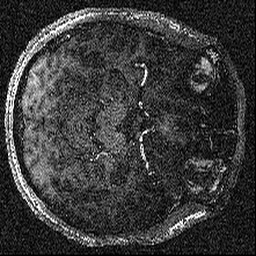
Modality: T1w
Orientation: axial
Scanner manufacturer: siemens
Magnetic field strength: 6.98 T
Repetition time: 3.58 s
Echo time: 0.00241 s